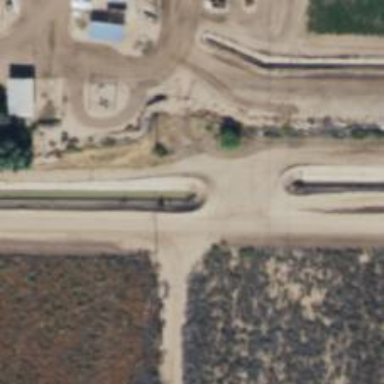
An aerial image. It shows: Culvert tunnel for canal irrigation service.